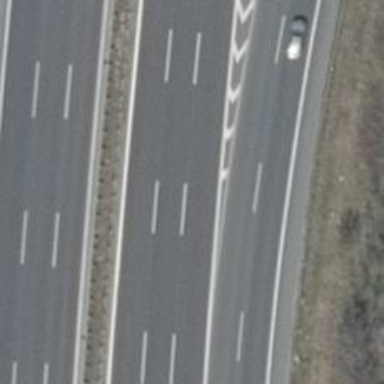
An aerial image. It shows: Asphalt motorway.